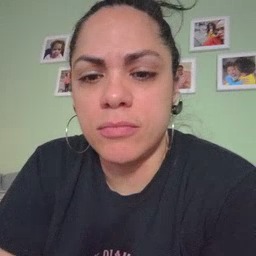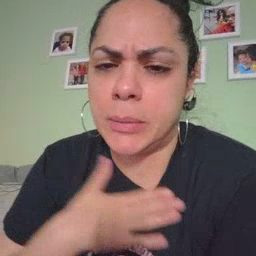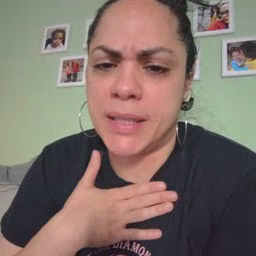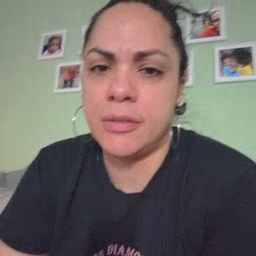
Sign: please